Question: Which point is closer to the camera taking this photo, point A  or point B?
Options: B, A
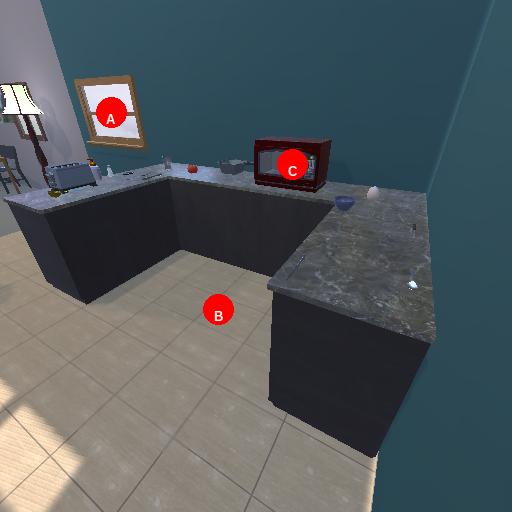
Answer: B